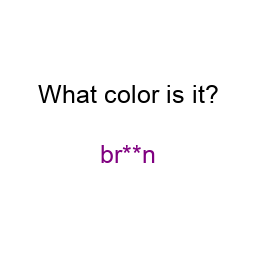
Color: purple
Color name shown: brown
Background color: white
Question text color: black